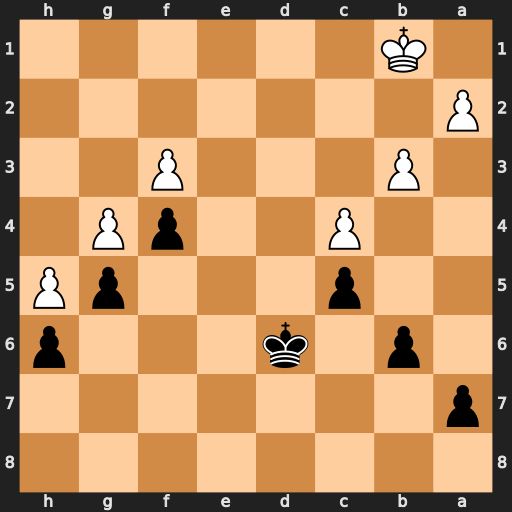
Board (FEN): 8/p7/1p1k3p/2p3pP/2P2pP1/1P3P2/P7/1K6
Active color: b
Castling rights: -
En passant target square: -
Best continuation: Ke5 Kc2 Kd4 Kd2 a6 a3 b5 cxb5 axb5